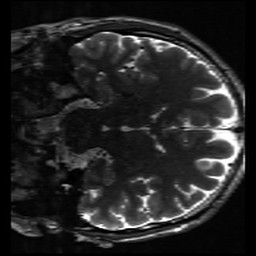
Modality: inplaneT2
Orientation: coronal